Дисперсионное соотношение (зависимость частоты $\omega$ волны от волнового вектора $k=\frac{2\pi}{\lambda}$) гравитационных капиллярных волн выглядит следующим образом: $$ \omega^2=gk^\alpha+\dfrac{\sigma}{\rho}k^\beta, $$ где $\sigma$ — коэффициент поверхностного натяжения, $g=9.81~м/с^2$ и $\rho=1000~кг/м^3$.
Определите показатели степеней $\alpha$ и $\beta$.
Выше приведена фотография объекта, который движется с постоянной скоростью $U=60~см/с$ и оставляет некий волновой след — набор волн с разной длиной волны. Обратите внимание на волны (коротковолновые), чьи гребни идут от объекта почти до краев фотографии. Для таких очень длинных волновых фронтов справедливо, что фазовая и групповая скорости одинаковы. Определите коэффициент поверхностного натяжения воды. На фотографии можно проводить измерения. Фазовая скорость — это скорость движения поверхности постоянной фазы. Групповая скорость $v_g=\dfrac{d\omega}{dk}$ — это скорость волнового пакета.
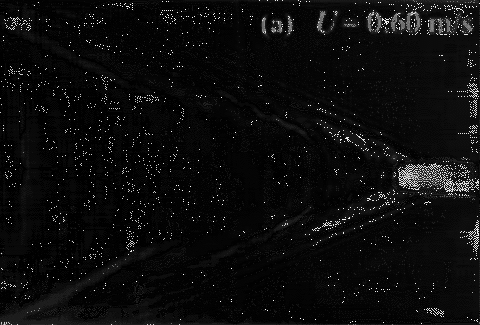
Определите показатели степеней $\alpha$ и $\beta$.
Ответ: $\alpha=1,\ \beta=3$

Выше приведена фотография объекта, который движется с постоянной скоростью $U=60~см/с$ и оставляет некий волновой след — набор волн с разной длиной волны. Обратите внимание на волны (коротковолновые), чьи гребни идут от объекта почти до краев фотографии. Для таких очень длинных волновых фронтов справедливо, что фазовая и групповая скорости одинаковы. Определите коэффициент поверхностного натяжения воды.  На фотографии можно проводить измерения. Фазовая скорость — это скорость движения поверхности постоянной фазы. Групповая скорость $v_g=\dfrac{d\omega}{dk}$ — это скорость волнового пакета.
Ответ: $\sigma=\dfrac{\rho U^4\sin^4\mu}{4g}\approx 60~г/с^2$, где $\mu\approx 21.5^\circ$ — угол Маха, измеренный по фотографии.
Темы:
T, Волны, Балтийская, Дисперсия, Корабельные волны